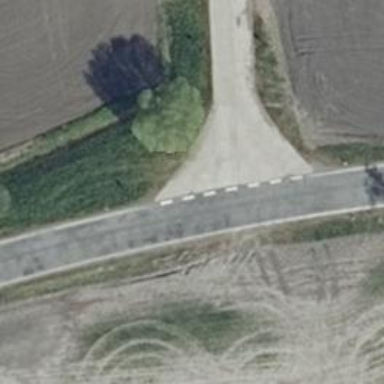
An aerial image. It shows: Tertiary road with asphalt surface.